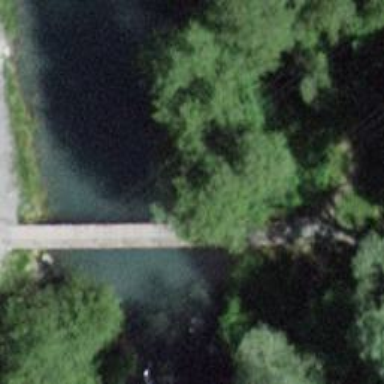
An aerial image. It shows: Path leading to bridge.